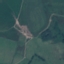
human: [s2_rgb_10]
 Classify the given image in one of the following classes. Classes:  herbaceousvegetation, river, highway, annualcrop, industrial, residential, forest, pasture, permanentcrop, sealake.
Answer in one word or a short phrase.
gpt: Pasture